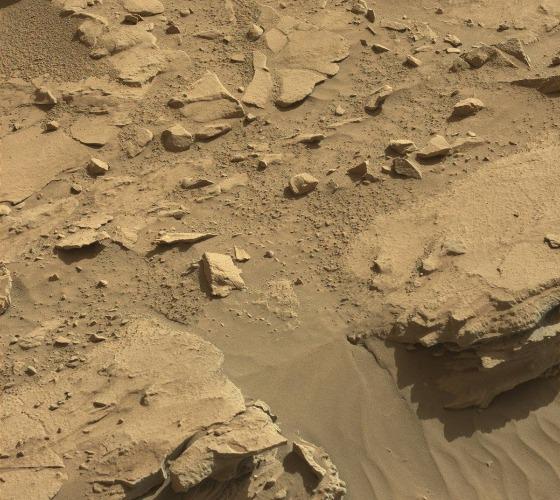
Terrain classes present: Bedrock, Gravel / Sand / Soil, Rock, Shadow